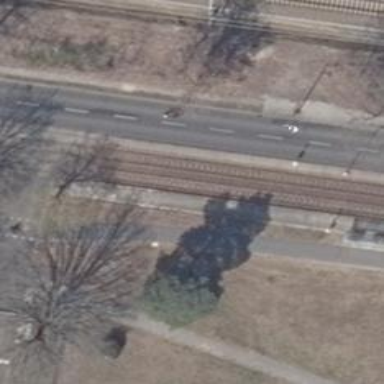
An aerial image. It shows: Tram stop.